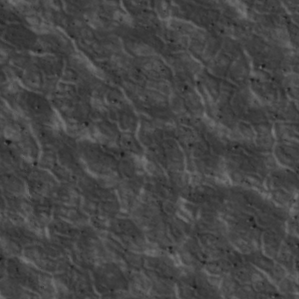
Label: non_frost